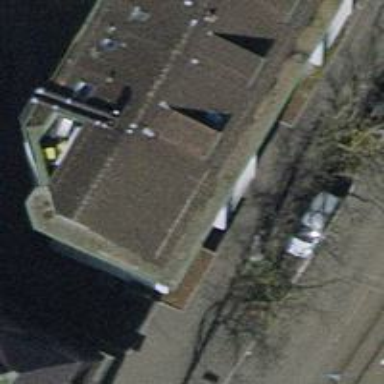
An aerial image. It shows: Pub.